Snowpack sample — Buffalo Mountain, Silverthorne, Colorado, USA (2/22/26, 2:02 PM MST)
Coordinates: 39.622, -106.113
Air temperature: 33 °F
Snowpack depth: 63 cm
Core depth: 40 cm
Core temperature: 26.6 °F
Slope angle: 11°, slope face: 116°
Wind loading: low
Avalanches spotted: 0
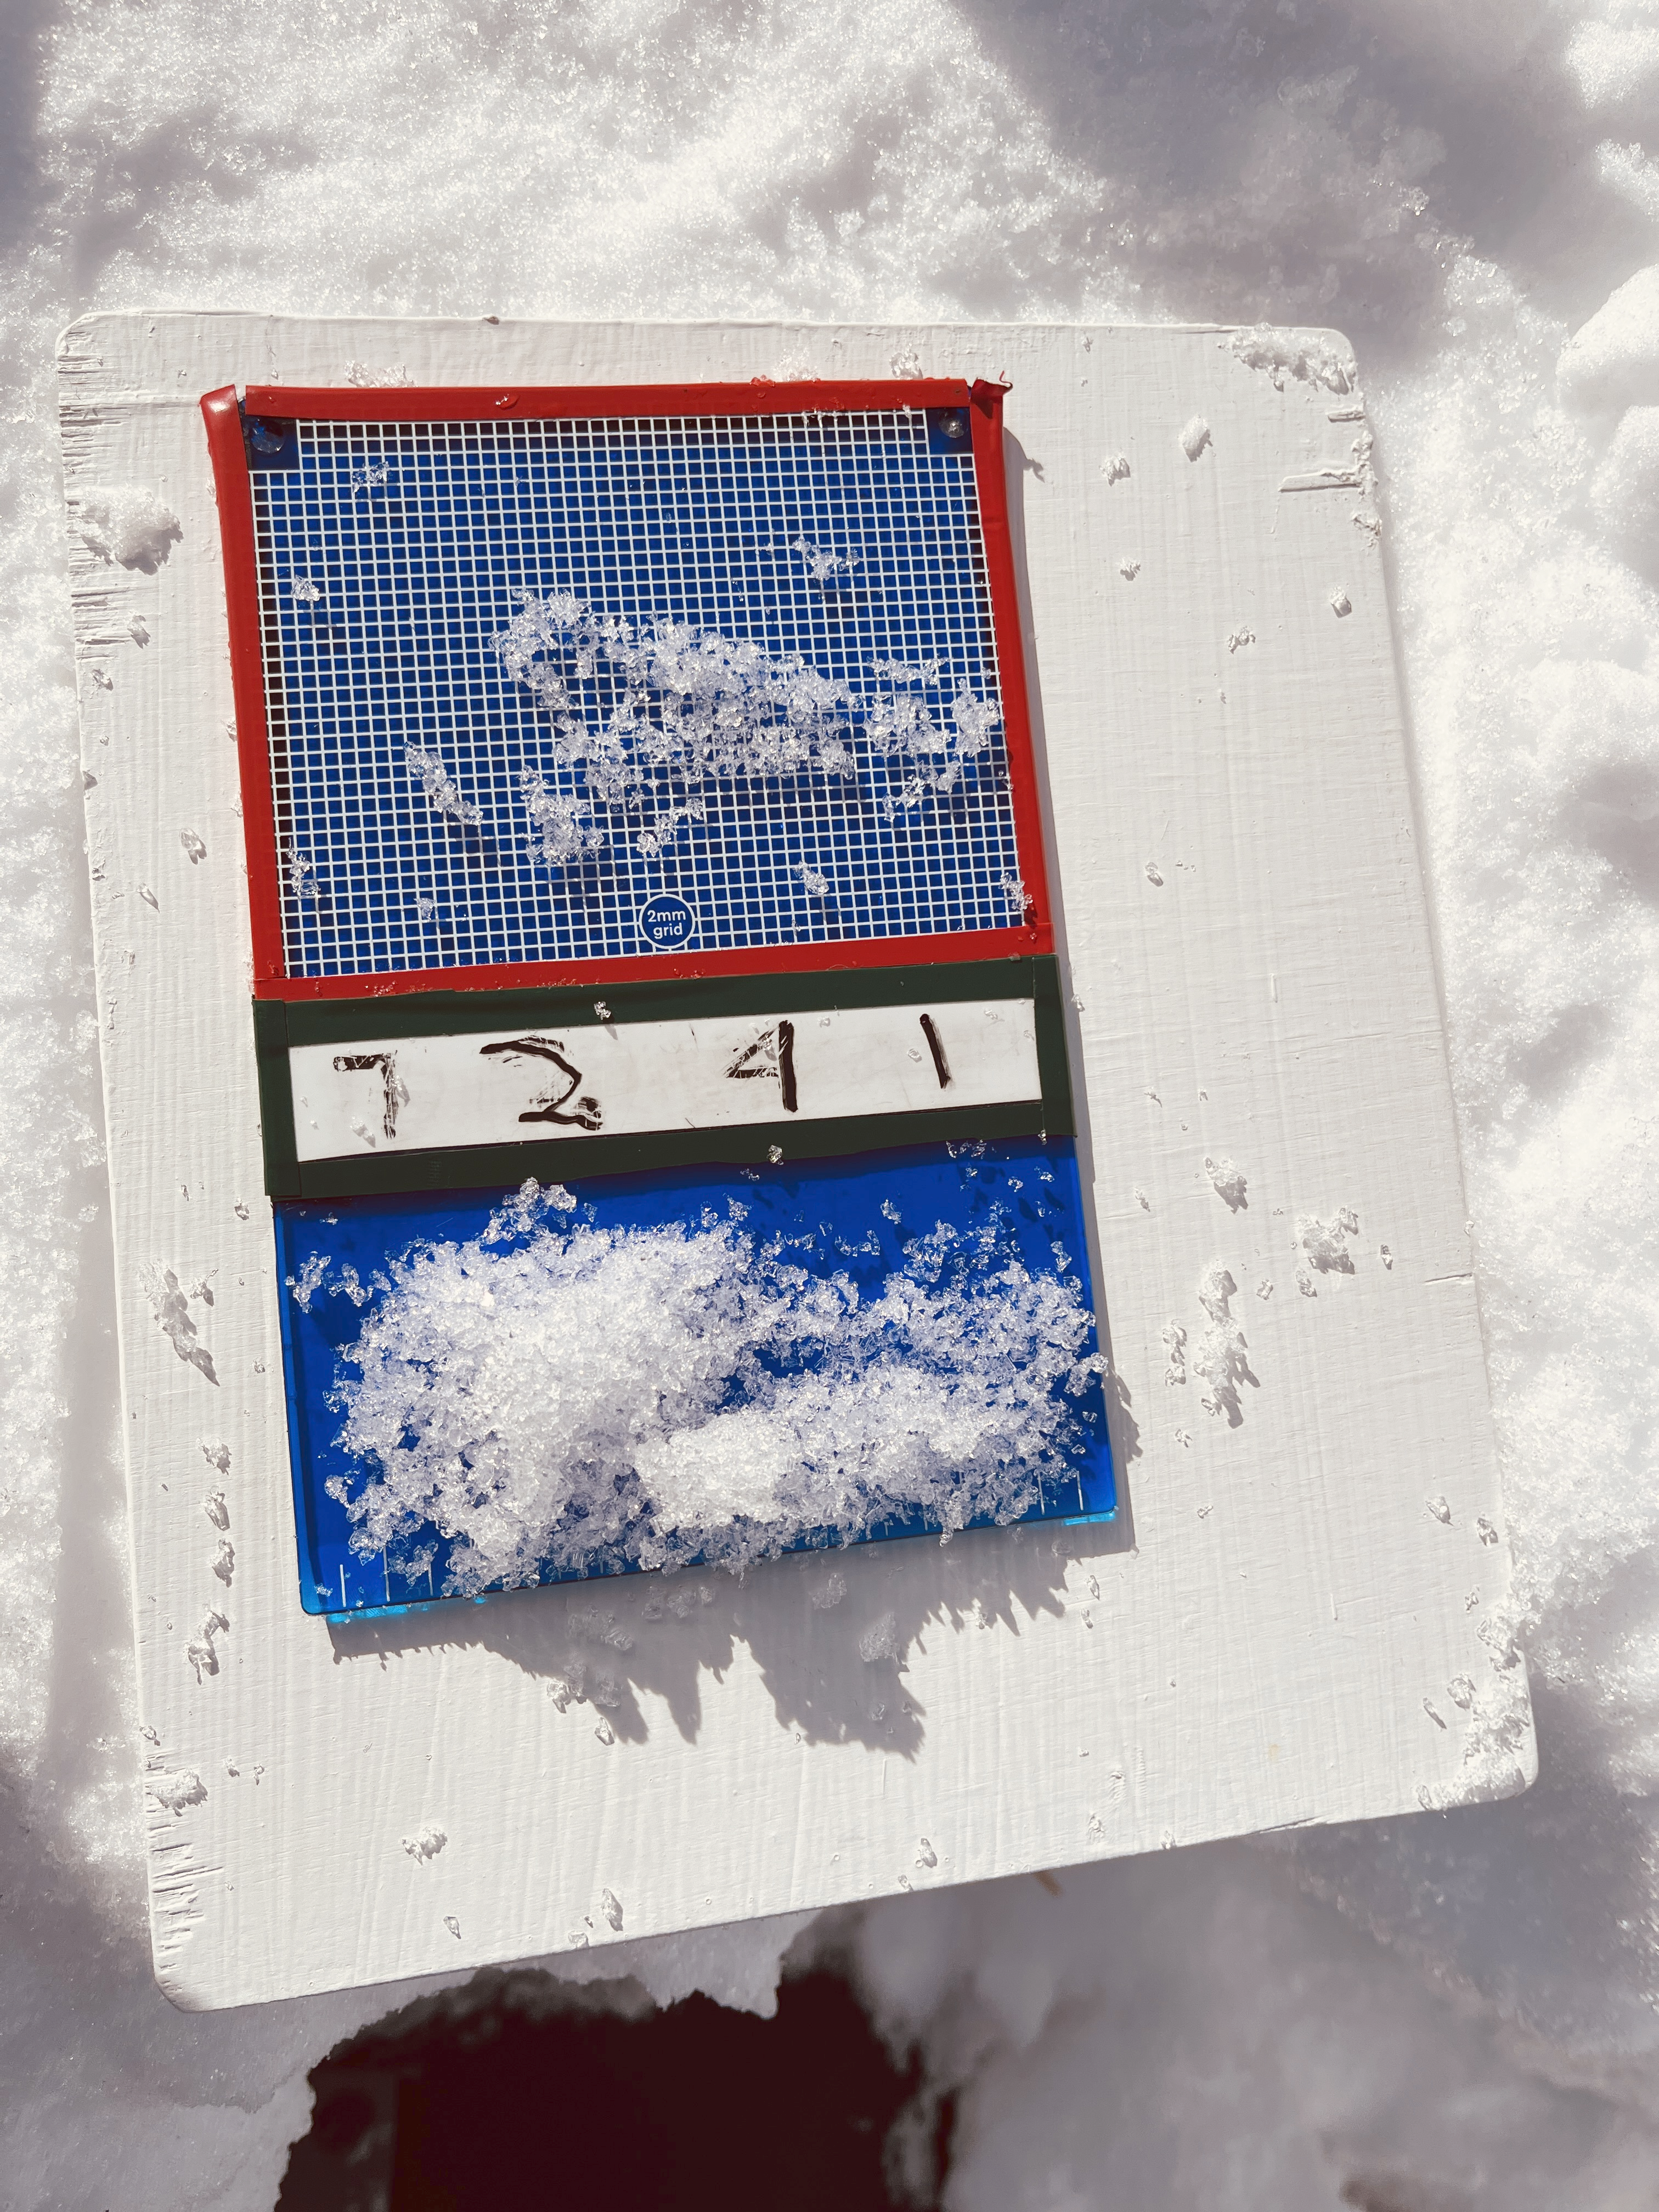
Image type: crystal_card
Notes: In a firebreak similar to site 1, minimal wind loading with no spotted avalanches (not many faces in view though)